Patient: sex F, age 62
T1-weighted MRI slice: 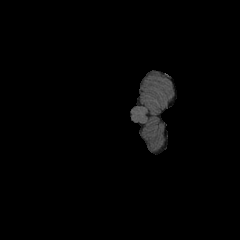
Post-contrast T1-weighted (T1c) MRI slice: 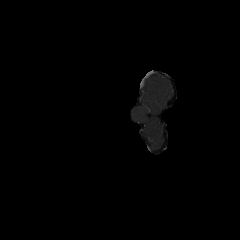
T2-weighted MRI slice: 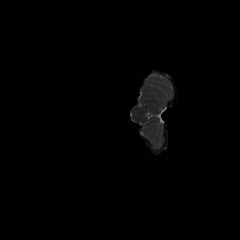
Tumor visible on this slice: no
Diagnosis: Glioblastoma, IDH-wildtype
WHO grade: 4